Question: I am trying to create css to solve a problem with displaying a like button next to a page title. I have 3 cases.
- - -

My question: Is there a way to set up the div so when case 3 happens, the div grows and pushes the like button below the title but keeps the same functionality for cases 1 and 2?
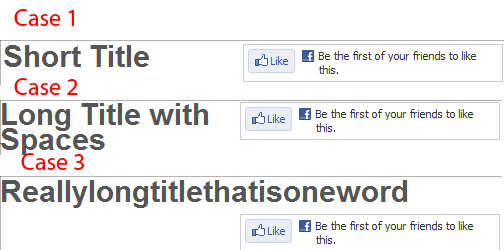
Answer: Dynamically remove the 'width' when the word causes overflow. By removing 'width', you cause the button to move down and thus behave like options 1&2.
Check these divs dynamically with some jQuery/JavaScript to see if a word causes an overflow.
'''
//Javascript function to remove width class when overflow occurs.
//40em is an arbitrary width
$.each($('.ConstrainedDiv'),function() {
var wordregex = /\w+/g;
var content = $(this).html();
var wordArray = content.match(wordregex );
for(var i = 0; i < wordArray.length; i++) {
if(wordArray[i].length > 40) {
$(this).removeClass('someWidth');//behavior changes if you remove this
break;
}
}
});
'''
<URL>. Note the difference in behavior by commenting out the marked line. Note2 resolution and fiddle box width matter.[Demo tested in FF7]